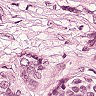
Metastatic tissue present: yes